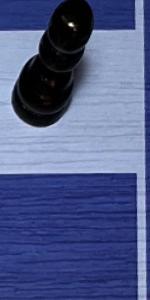
Label: Empty